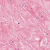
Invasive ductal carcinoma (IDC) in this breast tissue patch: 0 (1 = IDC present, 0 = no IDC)